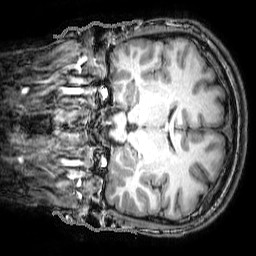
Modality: T1w
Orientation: sagittal
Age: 19
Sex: male
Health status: ill
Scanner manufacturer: philips
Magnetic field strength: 3 T
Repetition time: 8.212 s
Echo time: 3.76 s